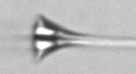
Label: Asterionellopsis_glacialis